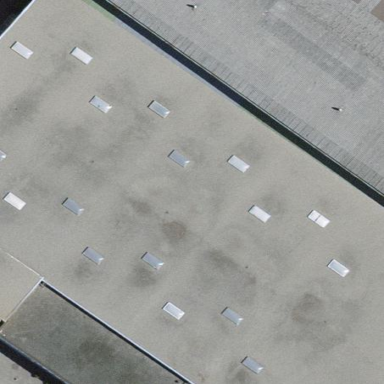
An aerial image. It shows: Commercial building.